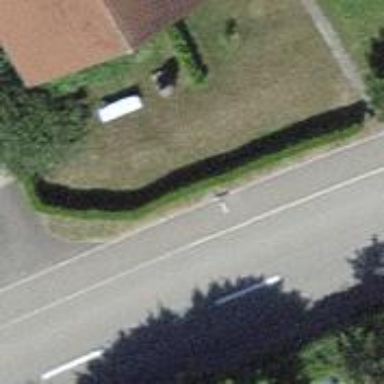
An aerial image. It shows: Bus stop with platform for public transport.